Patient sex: F
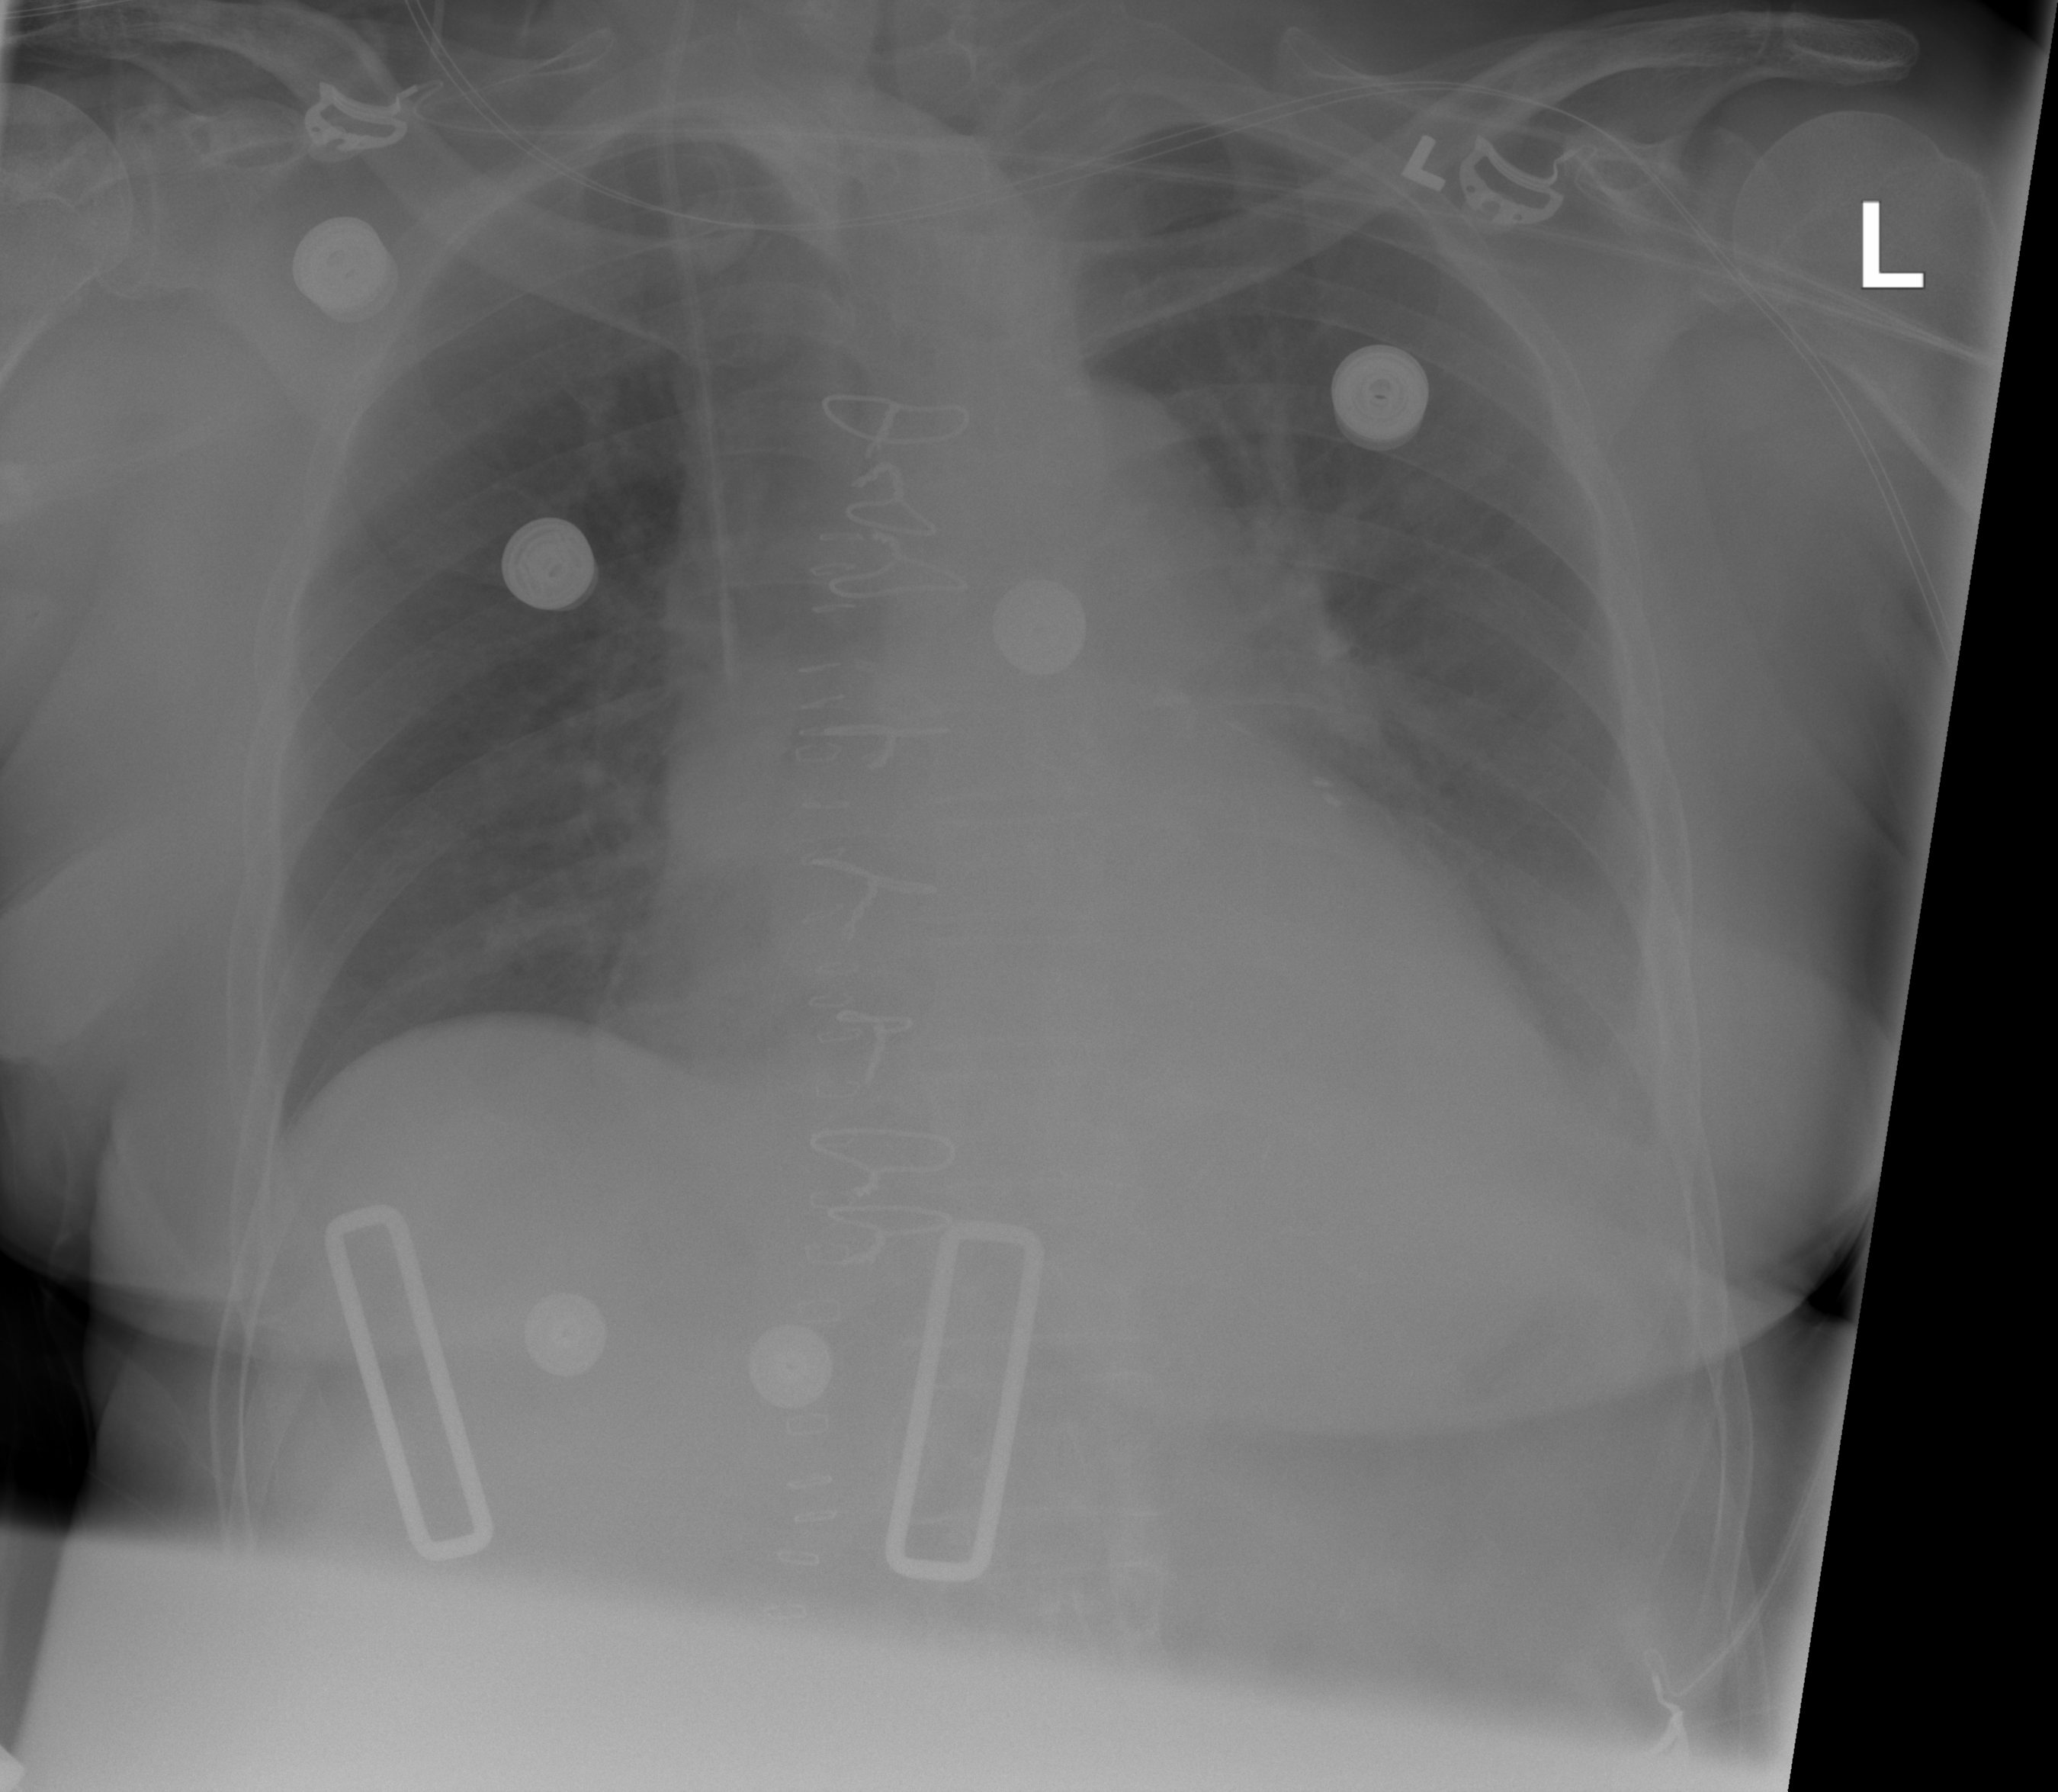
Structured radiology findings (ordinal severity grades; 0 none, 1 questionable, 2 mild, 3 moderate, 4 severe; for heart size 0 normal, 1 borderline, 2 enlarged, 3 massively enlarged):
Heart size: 2
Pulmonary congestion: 0
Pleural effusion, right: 0
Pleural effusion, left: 0
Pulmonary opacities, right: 0
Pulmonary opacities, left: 0
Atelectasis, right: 0
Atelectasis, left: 2